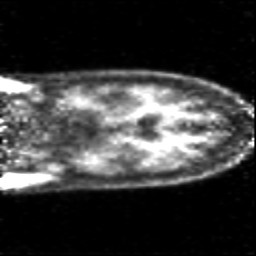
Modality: PET
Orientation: coronal
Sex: female
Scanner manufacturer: siemens